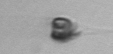
Label: Apedinella